Interaction volume radius: 10 \u00c5
Interaction volume height: 10 \u00c5
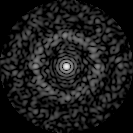
Disorder parameter: 0.8594